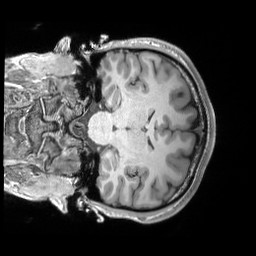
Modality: T1w
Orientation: coronal
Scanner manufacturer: siemens
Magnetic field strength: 3 T
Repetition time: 2.25 s
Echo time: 0.00306 s